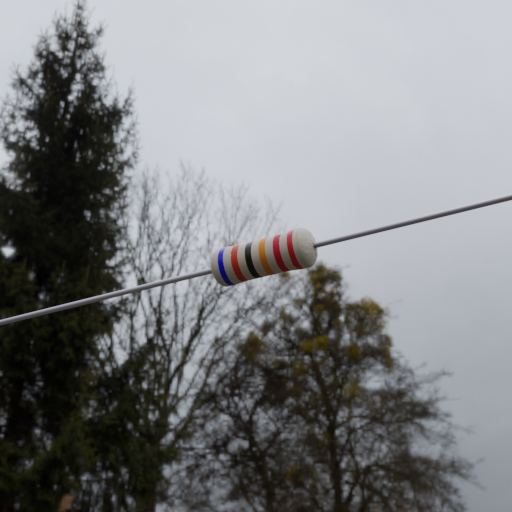
Resistor colour bands (in order): blue, red, black, orange, red, red